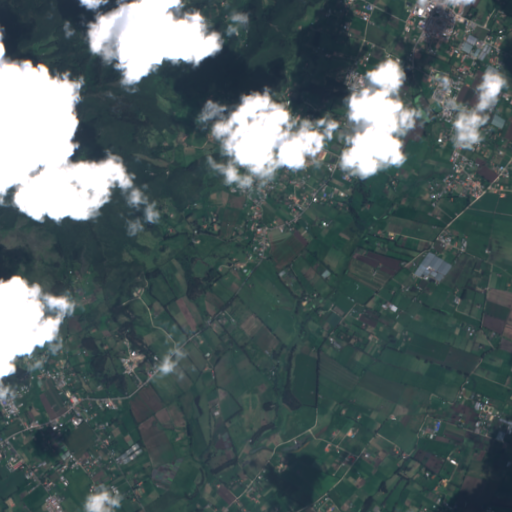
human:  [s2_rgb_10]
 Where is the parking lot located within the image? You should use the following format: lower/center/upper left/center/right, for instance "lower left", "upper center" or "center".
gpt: The parking lot is located in the lower right of the image.
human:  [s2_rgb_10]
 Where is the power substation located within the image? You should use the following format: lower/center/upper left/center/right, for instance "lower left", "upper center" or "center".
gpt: The power substation is located in the lower right of the image.
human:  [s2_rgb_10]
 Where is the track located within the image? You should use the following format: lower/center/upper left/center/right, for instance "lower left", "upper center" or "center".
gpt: The track is located in the lower right of the image.
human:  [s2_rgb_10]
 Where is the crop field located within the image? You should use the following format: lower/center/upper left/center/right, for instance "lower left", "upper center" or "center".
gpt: There is no crop field in the image.